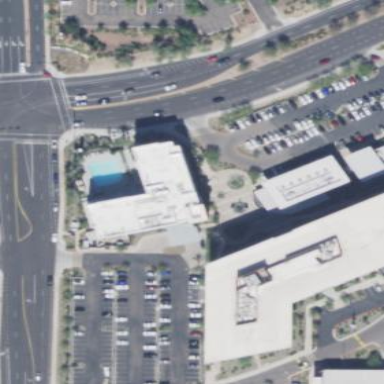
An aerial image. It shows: Hotel building.